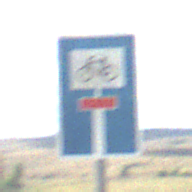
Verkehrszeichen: SackgasseRadverkehrDurchlaessig
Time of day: Midday
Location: Outdoor (Nature)
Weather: PartlyCloudy
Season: NotSpecified
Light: Natural